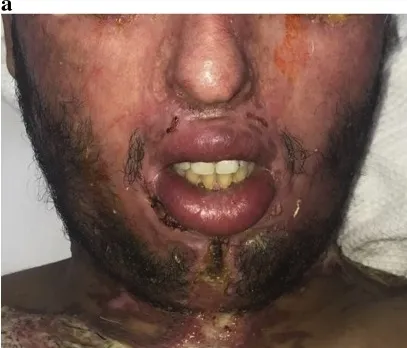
Case #1. Note that the undersurface of the flap pedicle is covered with a skin graft,. The cosmetic result at one year is satisfactory.
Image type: medical_photograph (other_medical_photograph)